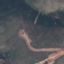
Land use / land cover: HerbaceousVegetation